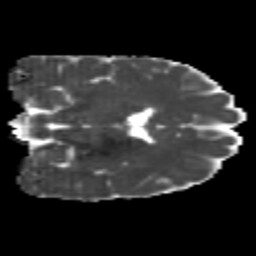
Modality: MD
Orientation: coronal
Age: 20
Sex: male
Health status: healthy
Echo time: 0.074 s